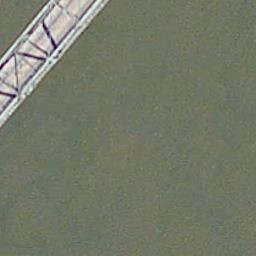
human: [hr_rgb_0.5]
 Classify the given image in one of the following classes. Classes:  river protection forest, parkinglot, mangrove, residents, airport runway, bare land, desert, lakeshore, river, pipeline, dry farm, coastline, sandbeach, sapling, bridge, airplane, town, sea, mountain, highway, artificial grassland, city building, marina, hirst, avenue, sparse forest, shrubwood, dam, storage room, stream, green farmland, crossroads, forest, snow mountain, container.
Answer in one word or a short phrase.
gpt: bridge